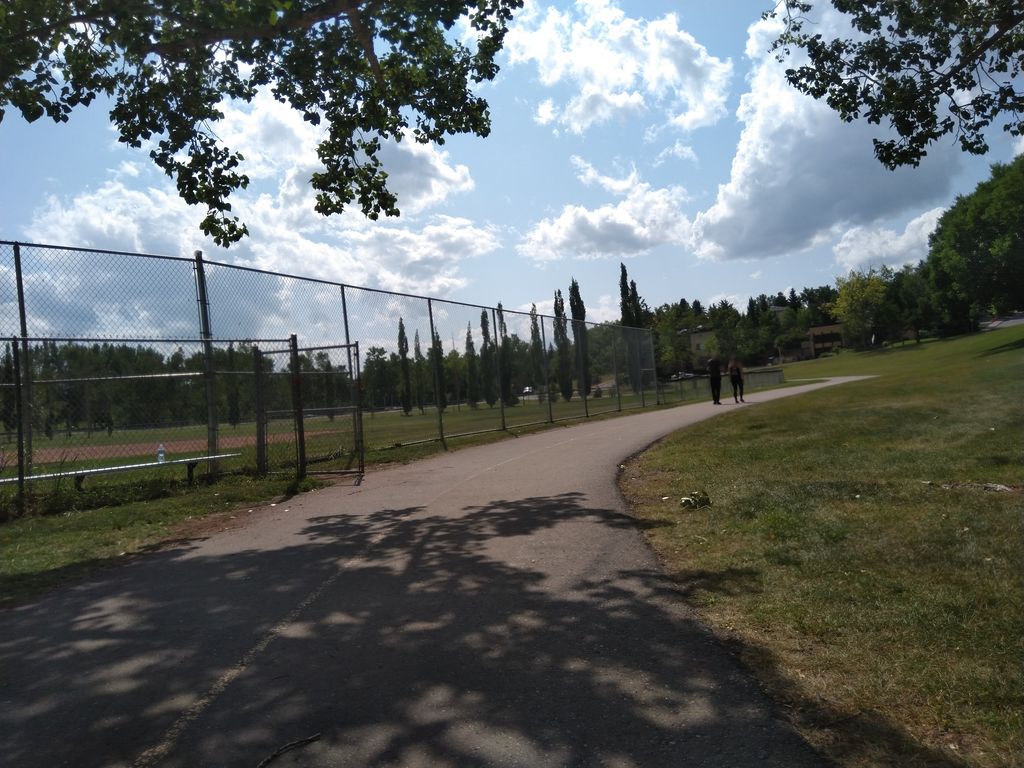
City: calgary